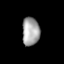
Tissue: lung
Cell type: Epithelial cells
Senescence score: 0.1793
Nuclear area (px): 482
Mean DAPI intensity: 164.685